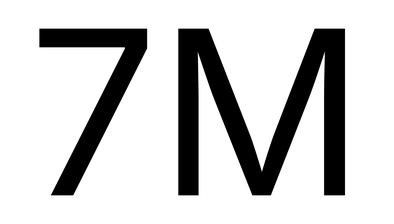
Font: Inter_Regular